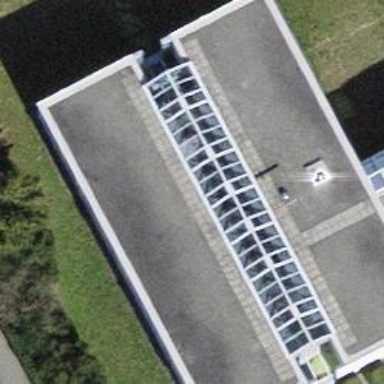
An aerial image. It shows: Police building.